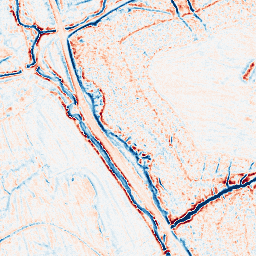
Category: edge_preserving
Decomposition family: bilateral
Decomposition parameters: d: 9
sigma_color: 75
sigma_space: 50
Upsampling method: lanczos
Upsampling parameters: scale: 8
Upsampling scale: 8